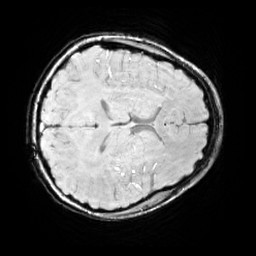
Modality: SWI
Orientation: axial
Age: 10
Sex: male
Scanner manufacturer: siemens
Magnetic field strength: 3 T
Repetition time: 0.027 s
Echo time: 0.02 s